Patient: sex M, age 60
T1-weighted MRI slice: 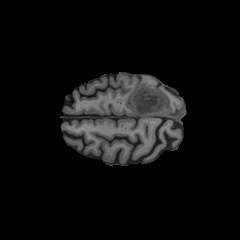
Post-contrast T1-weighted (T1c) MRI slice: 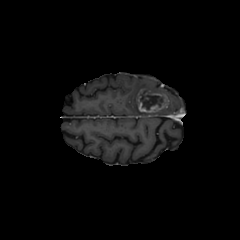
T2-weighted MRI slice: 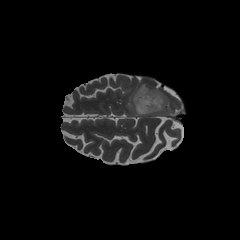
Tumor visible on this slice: yes
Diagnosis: Glioblastoma, IDH-wildtype
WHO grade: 4